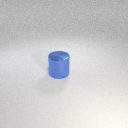
large blue metal cylinder